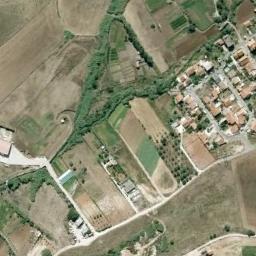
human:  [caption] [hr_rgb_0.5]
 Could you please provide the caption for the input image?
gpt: There are many buildings of different shapes and sizes on the terrace .

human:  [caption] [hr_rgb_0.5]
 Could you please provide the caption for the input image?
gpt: The bare and green terrace is next to some houses and trees .

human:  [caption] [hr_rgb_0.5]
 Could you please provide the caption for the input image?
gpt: The terraced fields look like circles .

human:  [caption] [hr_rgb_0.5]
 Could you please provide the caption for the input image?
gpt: Many irregularly shaped brown and green mixed farm fields with several paths and many buildings .

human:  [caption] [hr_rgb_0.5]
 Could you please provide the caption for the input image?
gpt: There are some buildings near the terraces .